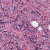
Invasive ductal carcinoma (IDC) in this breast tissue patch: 1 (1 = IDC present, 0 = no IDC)